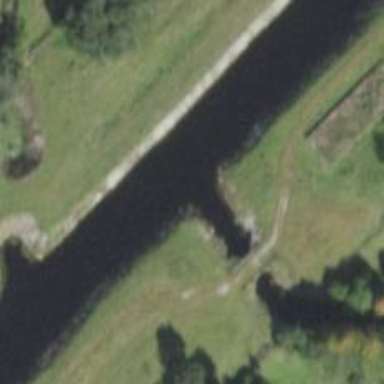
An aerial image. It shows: Canal.